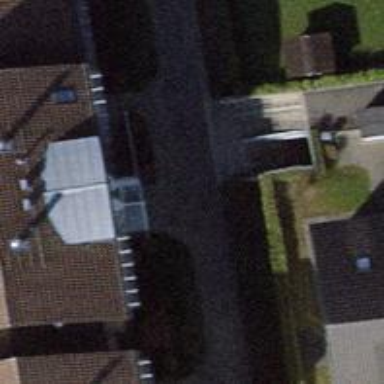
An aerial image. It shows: Road with steps.